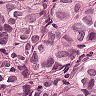
Metastatic tissue present: yes